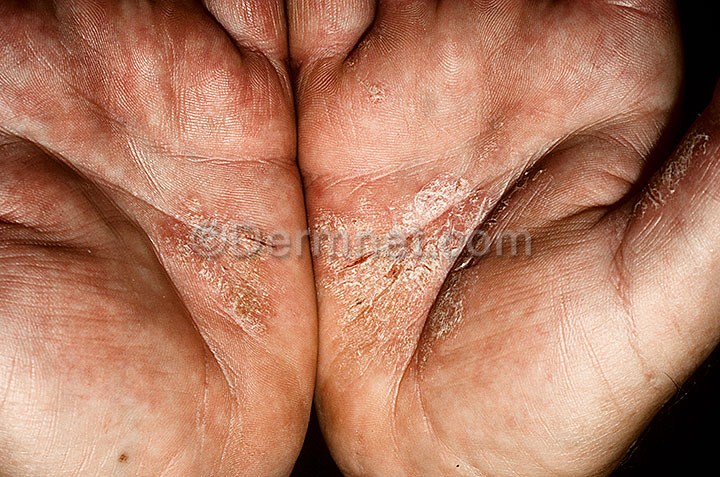
Disease: Eczema Photos